You are looking at raw rotor-rig vibration samples arranged as a grayscale image. Classify the rotor condition as one of: normal, misalignment, unbalance, looseness.
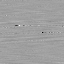
Answer: normal